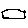
Label: car